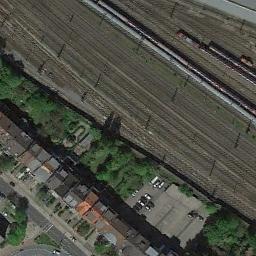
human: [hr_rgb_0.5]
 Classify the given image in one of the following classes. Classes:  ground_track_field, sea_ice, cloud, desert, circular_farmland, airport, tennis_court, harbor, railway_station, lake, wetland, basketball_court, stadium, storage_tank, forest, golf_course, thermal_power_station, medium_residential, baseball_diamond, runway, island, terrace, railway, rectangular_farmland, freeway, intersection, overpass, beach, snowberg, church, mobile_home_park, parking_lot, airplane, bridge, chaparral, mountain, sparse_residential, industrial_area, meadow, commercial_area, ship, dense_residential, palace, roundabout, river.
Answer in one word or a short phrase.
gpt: railway